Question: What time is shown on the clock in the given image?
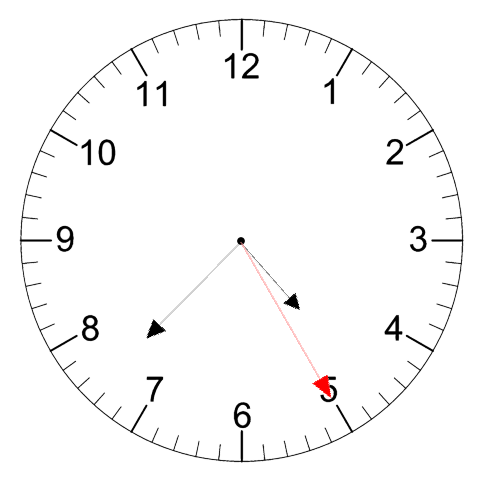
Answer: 04:37:25